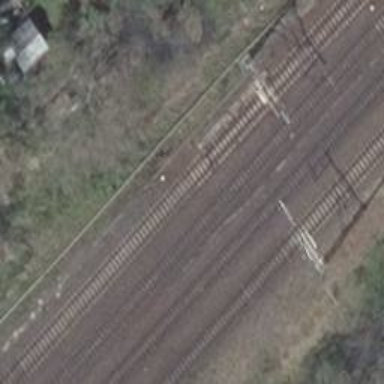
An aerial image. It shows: Railway track with contact line for electrification.